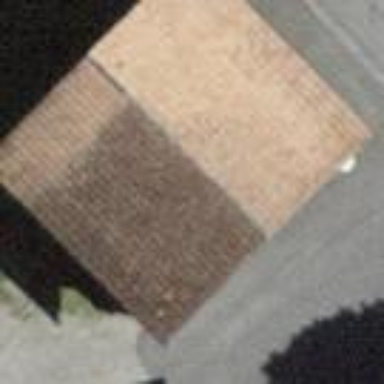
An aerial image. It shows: Barn.